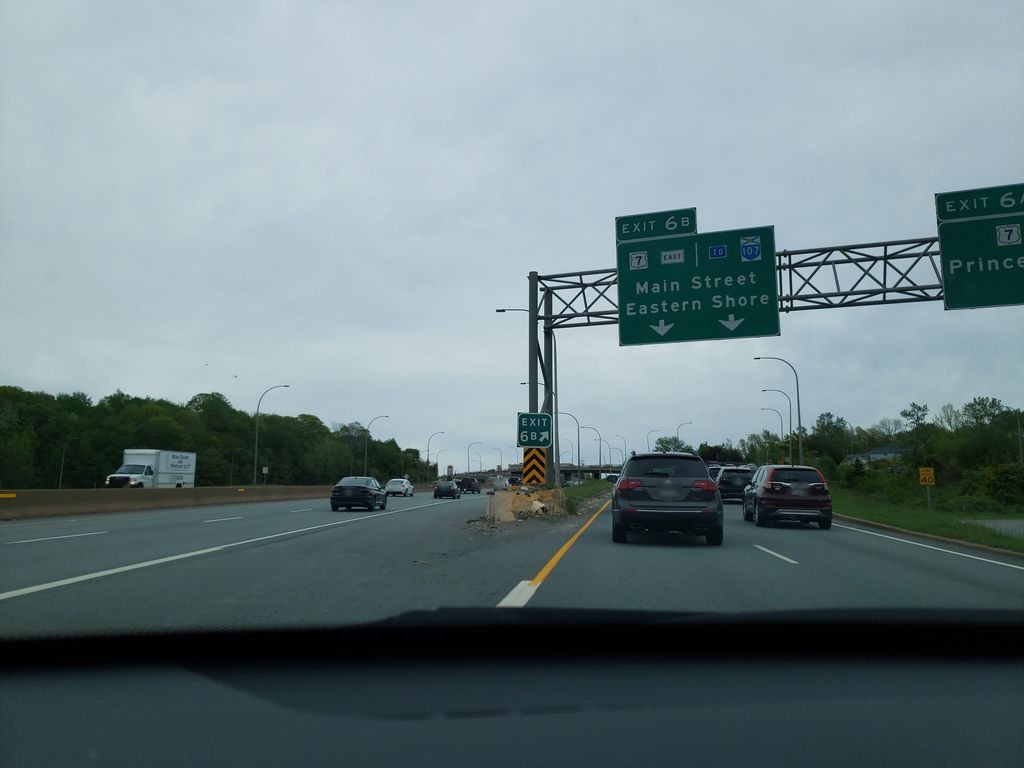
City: halifax